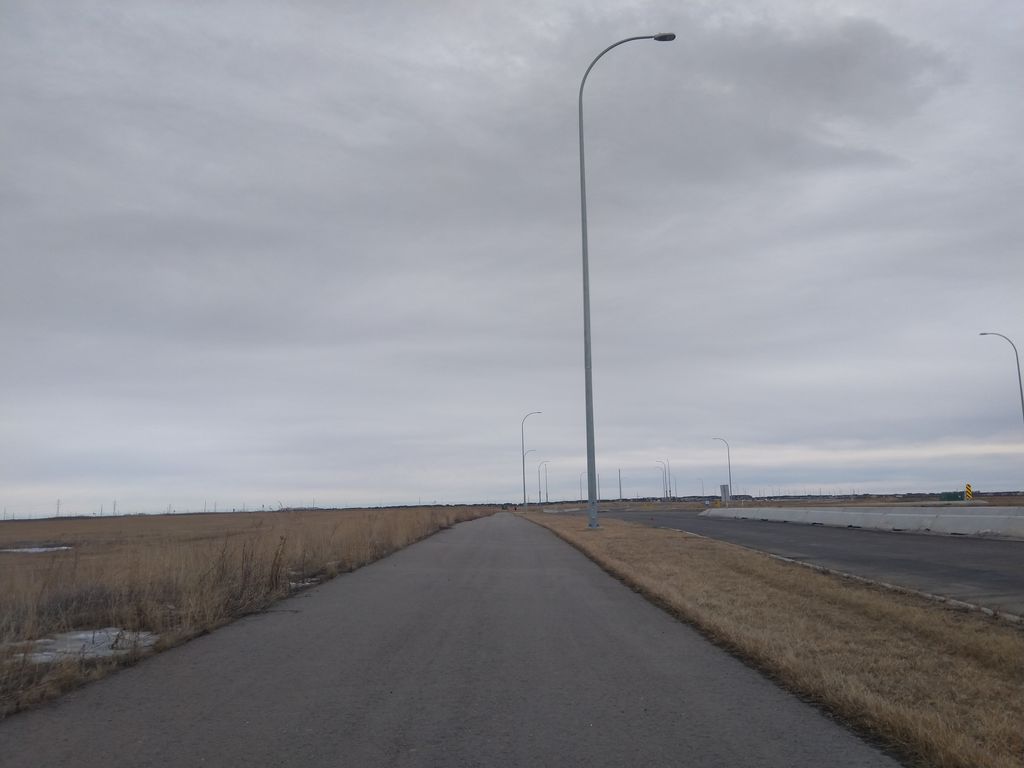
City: calgary